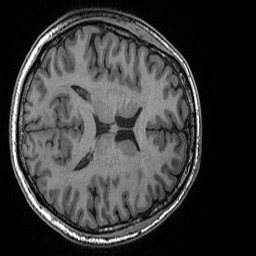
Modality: T1w
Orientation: axial
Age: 37
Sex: male
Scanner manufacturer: ge
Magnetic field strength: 3 T
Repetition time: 0.008184 s
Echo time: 0.003192 s